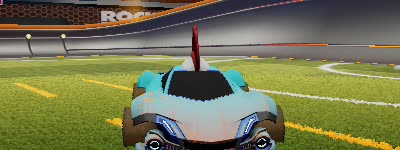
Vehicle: werewolf